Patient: sex M, age 21
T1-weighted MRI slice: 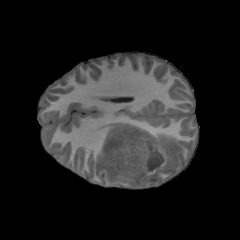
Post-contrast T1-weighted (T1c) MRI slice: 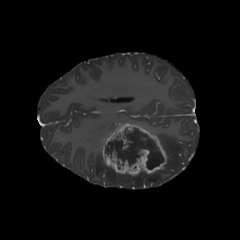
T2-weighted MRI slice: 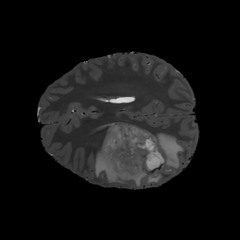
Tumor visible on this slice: yes
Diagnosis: Glioblastoma, IDH-wildtype
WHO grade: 4